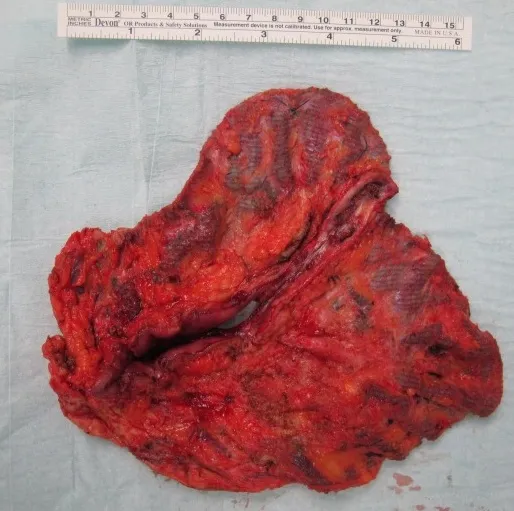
Figure 3 : En-bloc exzised mesh with the enterocutanous fistula centrally.
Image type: medical_photograph (other_medical_photograph)